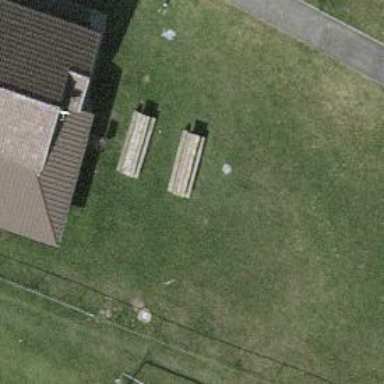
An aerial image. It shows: Picnic table located in leisure land area.